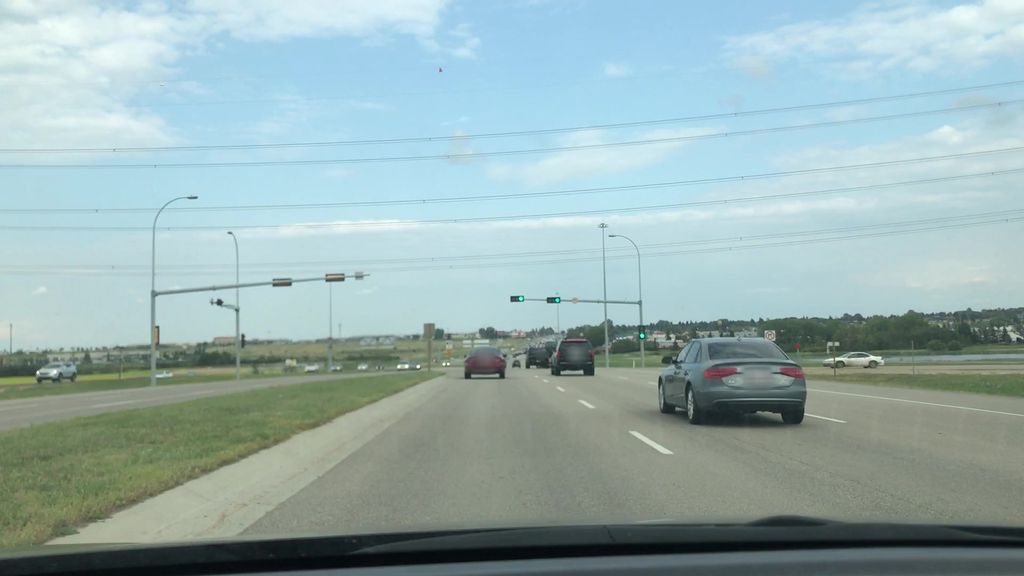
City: edmonton